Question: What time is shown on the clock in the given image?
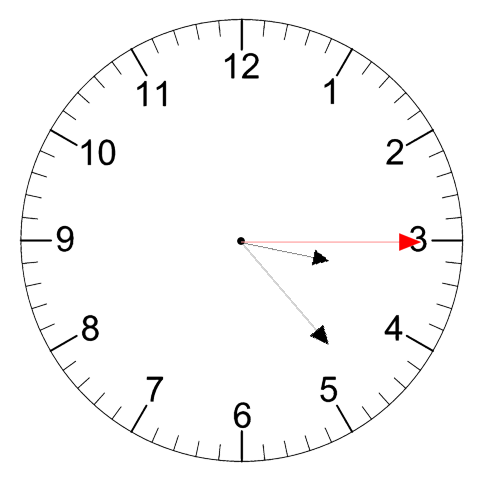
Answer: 03:23:15